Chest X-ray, PA view. Patient: 51 years old, sex M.
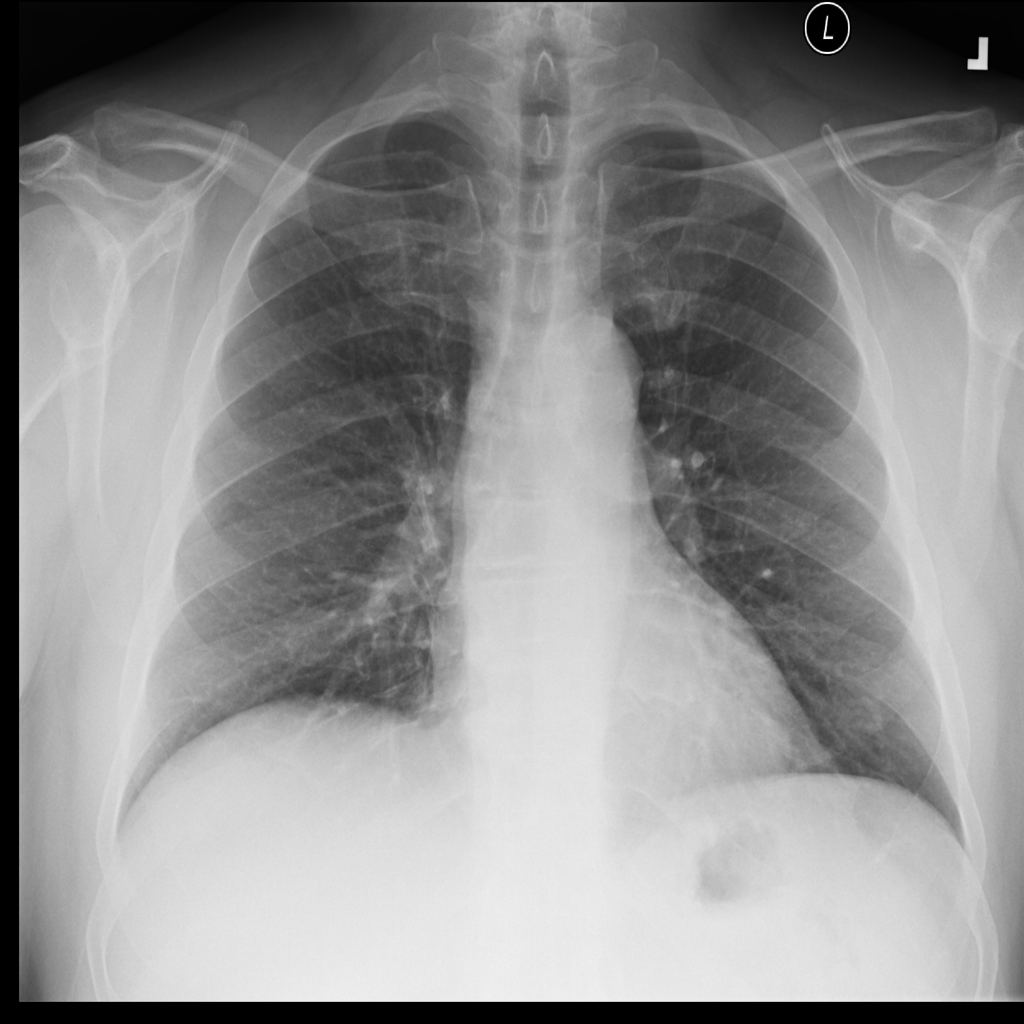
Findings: Infiltration